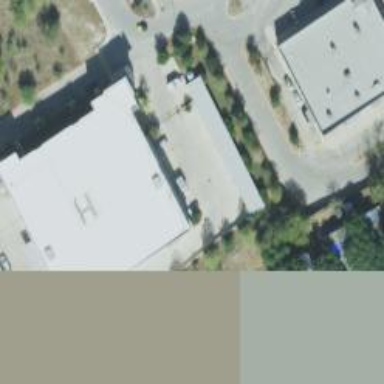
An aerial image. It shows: Building housing storage rental shop.